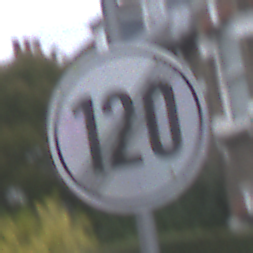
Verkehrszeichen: EndeGeschwindigkeit120
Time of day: MorningAfternoon
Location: Outdoor (Urban)
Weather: Overcast
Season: NotSpecified
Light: Natural